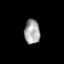
Tissue: skin
Cell type: Others
Senescence score: 0.718
Nuclear area (px): 366
Mean DAPI intensity: 167.672